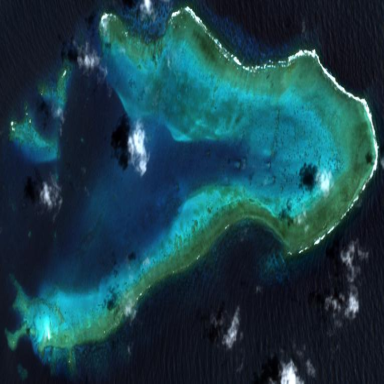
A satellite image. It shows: Beautiful reef in its natural state.